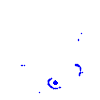
Particle: pion